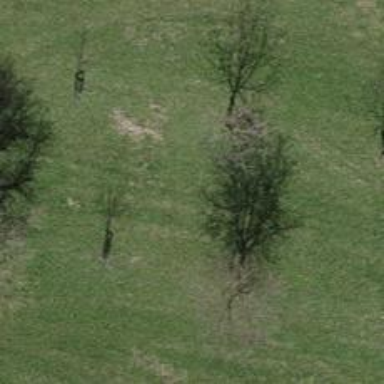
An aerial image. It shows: Beautiful tree in nature.